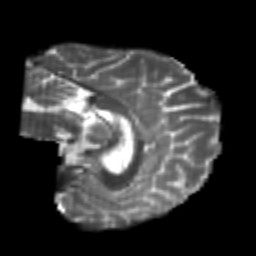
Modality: T2w
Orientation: sagittal
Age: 24
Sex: female
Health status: healthy
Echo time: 0.074 s